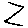
Label: zigzag